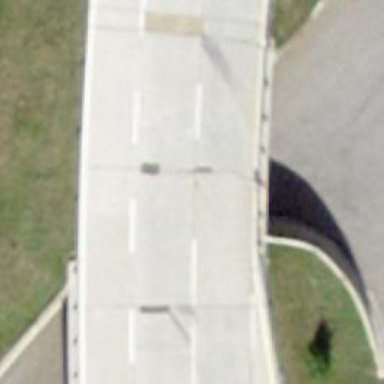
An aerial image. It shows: Primary highway bridge with asphalt surface.